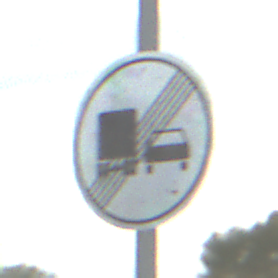
Verkehrszeichen: EndeUeberholverbotKraftfahrzeuge
Umgebung: Outdoor, RoadRail
Tageszeit: SunriseSunset
Wetter: PartlyCloudy
Licht: Natural
Jahreszeit: NotSpecified
Kontrast: LowContrast